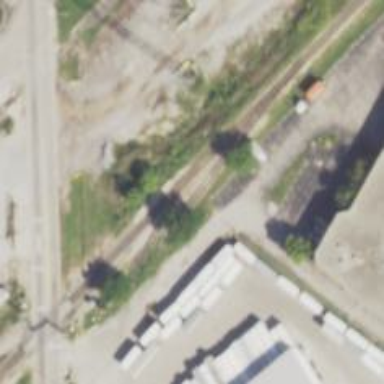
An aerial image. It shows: Abandoned railway.